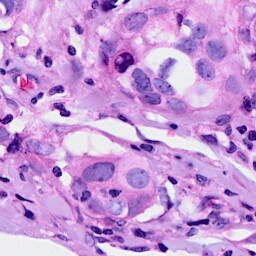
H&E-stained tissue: Breast